The trace is the raw vibration amplitude of a rotating bearing as a function of time. Based on the visible evidence, which condition applies: normal, inner_race, outer_race, ball?
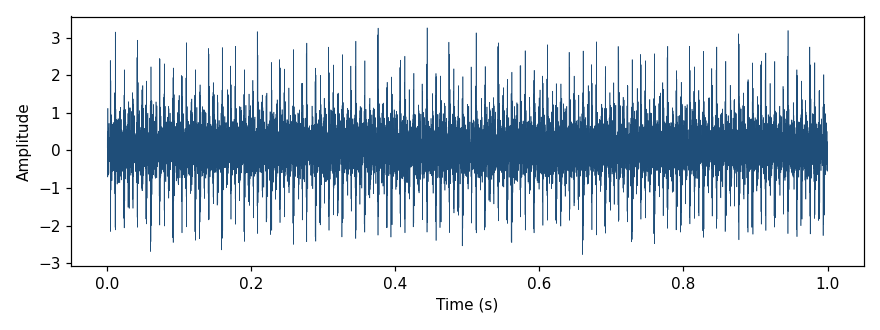
Answer: inner_race